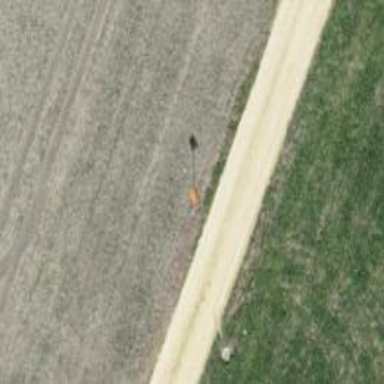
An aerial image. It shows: Aerial marker.